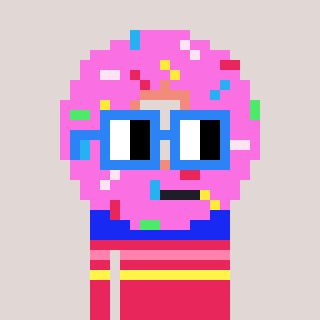
a pixel art character with square blue glasses, a doughnut-shaped head and a redpinkish-colored body on a warm background